Interaction volume radius: 5 \u00c5
Interaction volume height: 15 \u00c5
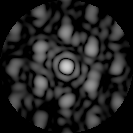
Disorder parameter: 0.4283